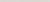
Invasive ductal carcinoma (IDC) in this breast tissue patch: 0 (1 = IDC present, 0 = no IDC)